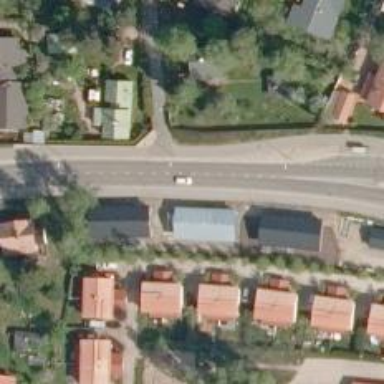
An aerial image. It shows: Asphalt footway.